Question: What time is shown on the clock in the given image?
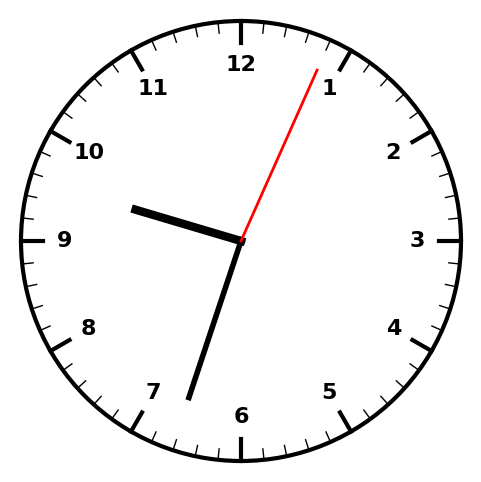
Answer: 09:33:04